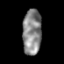
Tissue: prostate
Cell type: Fibroblasts
Senescence score: 0.6902
Nuclear area (px): 840
Mean DAPI intensity: 135.514